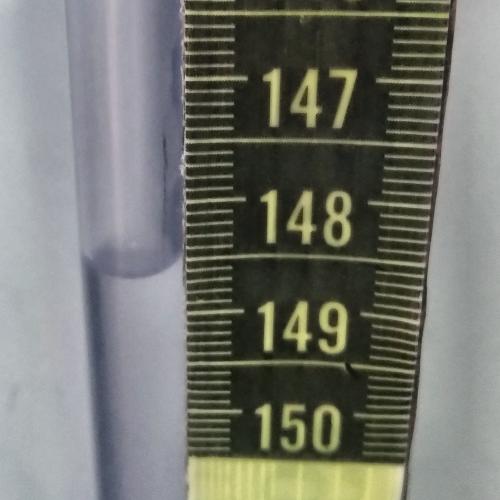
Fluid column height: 148.6 cm